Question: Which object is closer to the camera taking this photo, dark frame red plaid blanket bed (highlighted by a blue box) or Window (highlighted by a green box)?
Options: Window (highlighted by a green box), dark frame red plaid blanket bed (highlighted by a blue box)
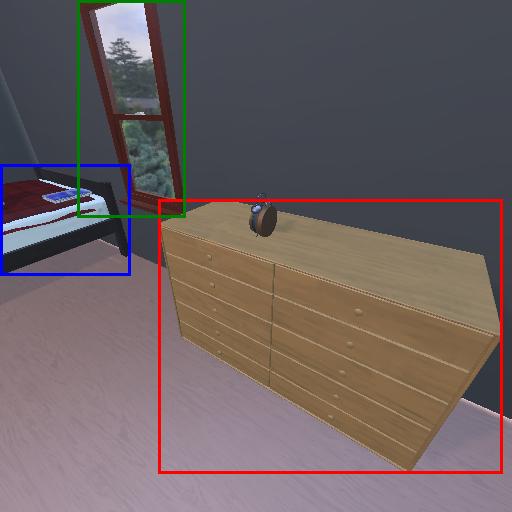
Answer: Window (highlighted by a green box)